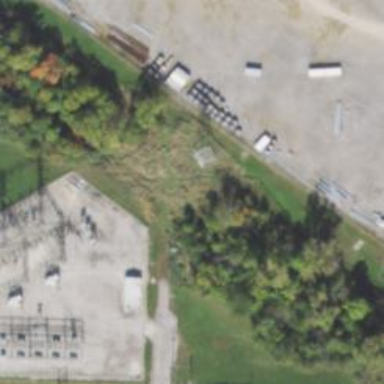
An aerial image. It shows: Lattice structure tower used for power transmission.